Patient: sex M, age 78
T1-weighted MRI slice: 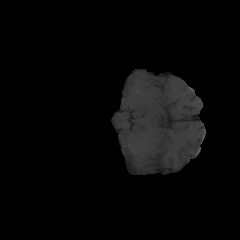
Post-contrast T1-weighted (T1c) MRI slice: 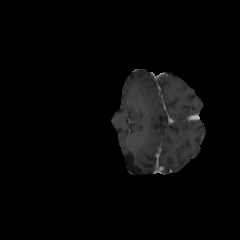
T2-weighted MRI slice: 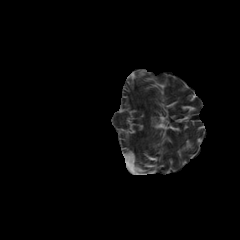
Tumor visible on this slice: no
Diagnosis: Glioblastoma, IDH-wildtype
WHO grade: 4